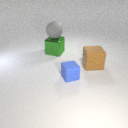
large green metal cube to the left of small blue rubber cube